Field crop: maize
Growth stage: 2
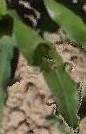
Species: maize